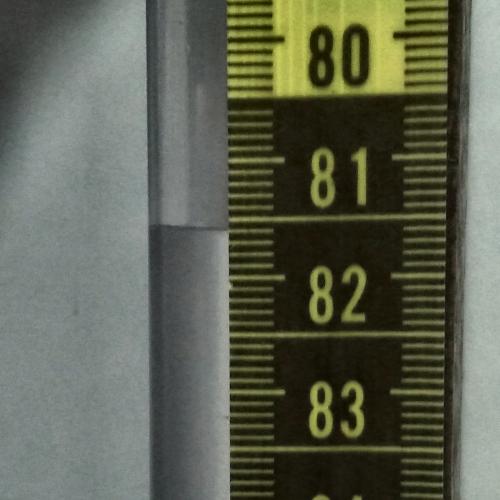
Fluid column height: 81.6 cm